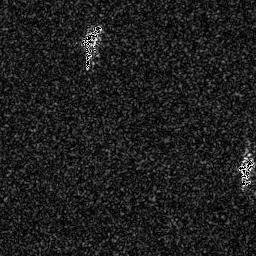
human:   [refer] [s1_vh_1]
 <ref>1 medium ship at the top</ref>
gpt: <box>[[30, 8, 39, 18, 0]]</box>